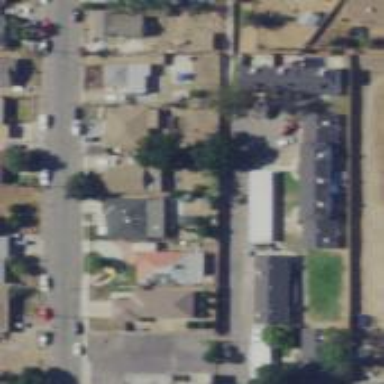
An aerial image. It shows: Alley classified as service road.